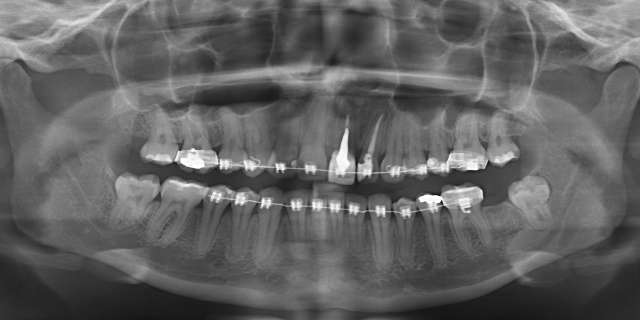
adult